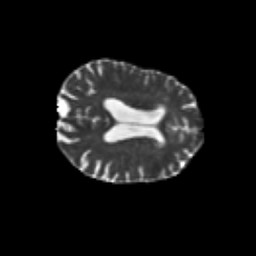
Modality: T2w
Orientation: axial
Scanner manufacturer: siemens
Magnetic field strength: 3 T
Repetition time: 6.8 s
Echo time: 0.093 s